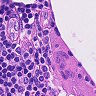
Metastatic tissue present: no